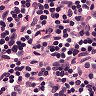
Metastatic tissue present: no